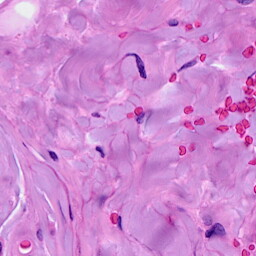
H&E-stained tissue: Breast